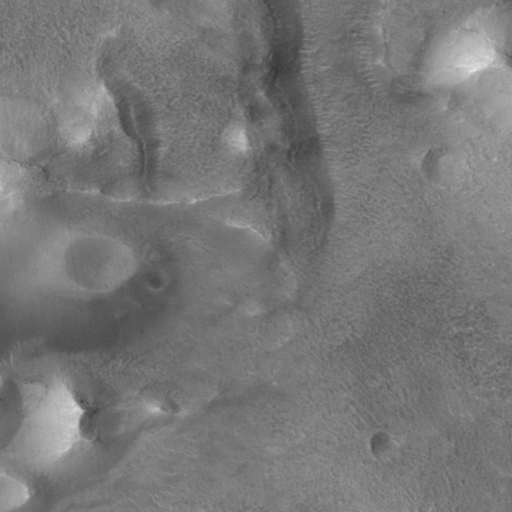
Classes present: Background, Cone